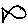
Label: fish